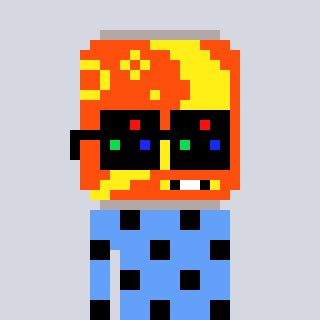
a pixel art character with square black sunglasses, a pop-shaped head and a blue-colored body on a cool background